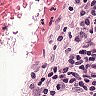
Metastatic tissue present: no